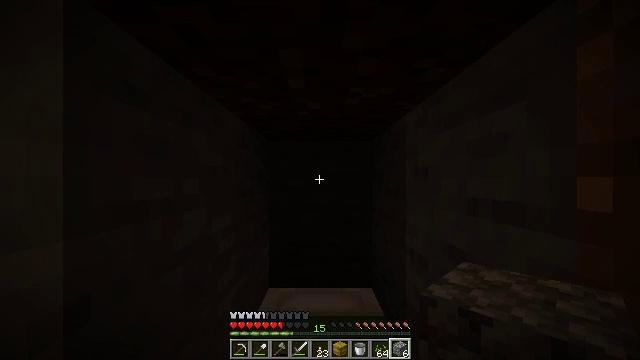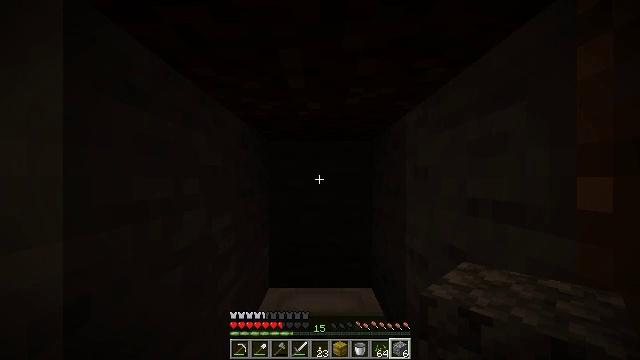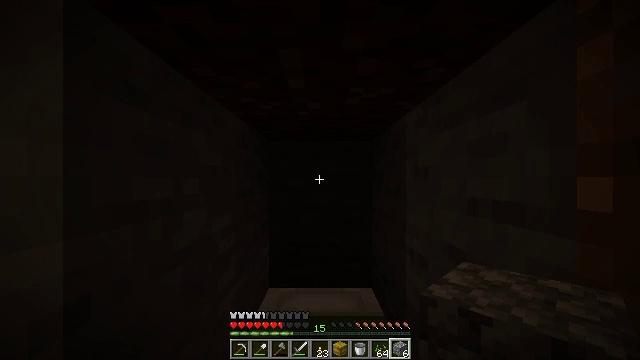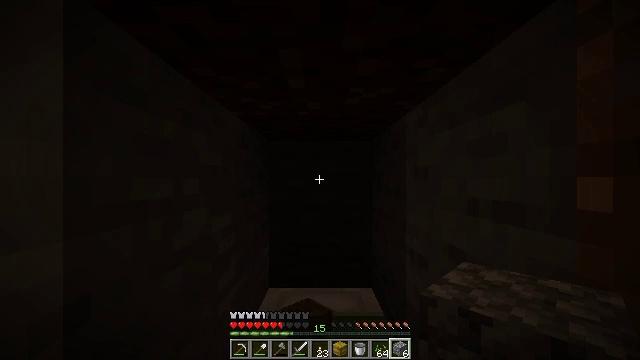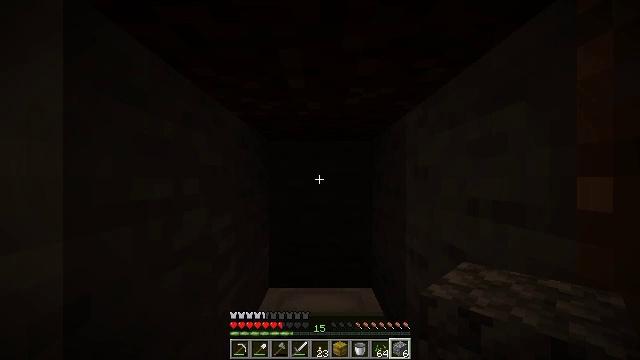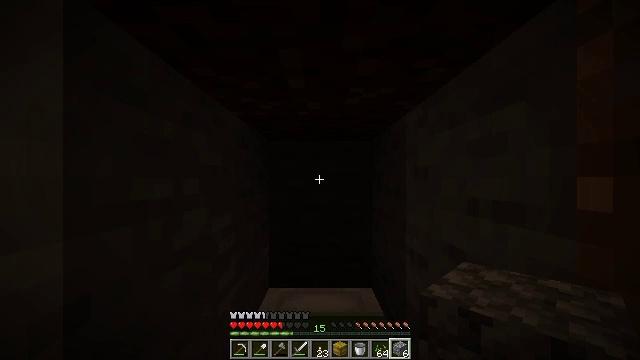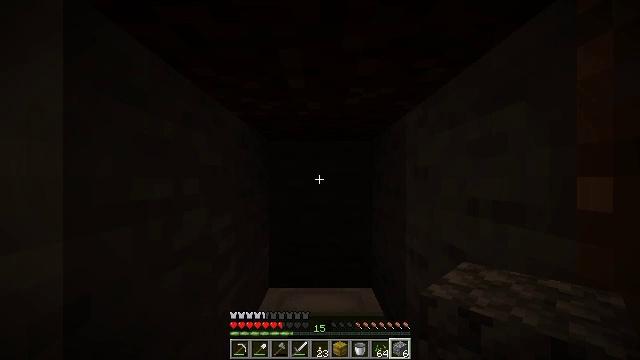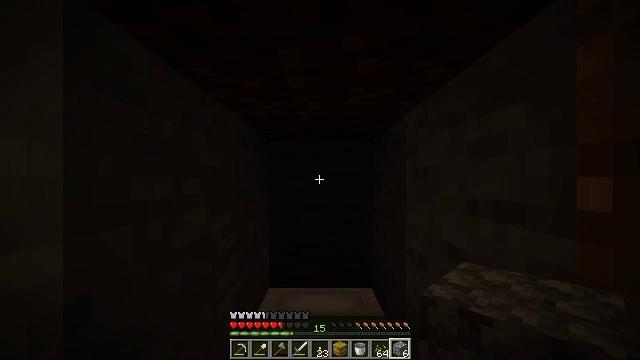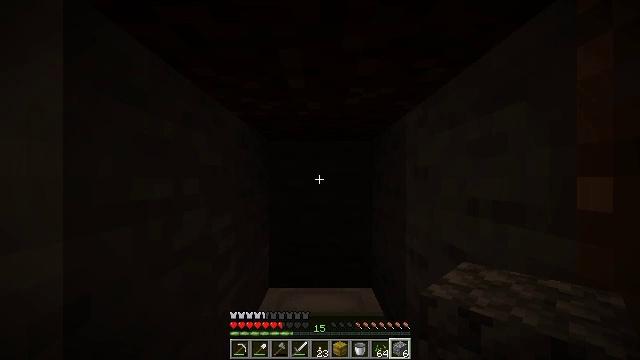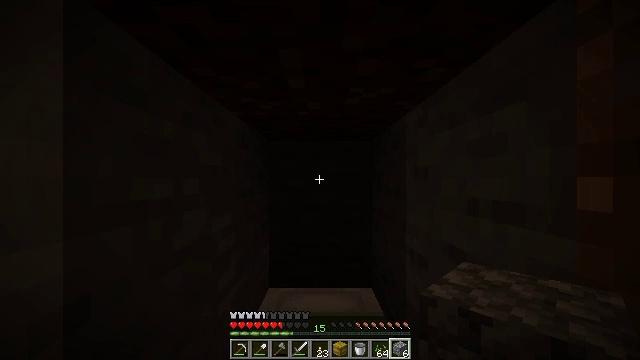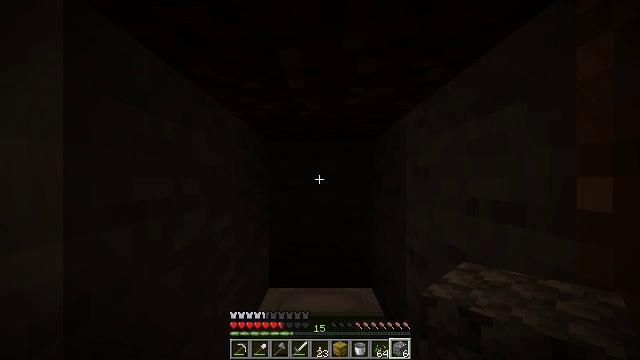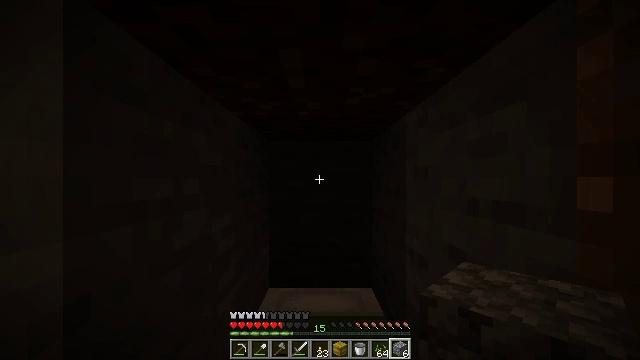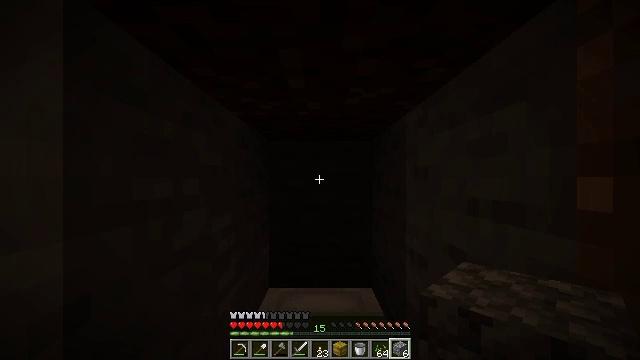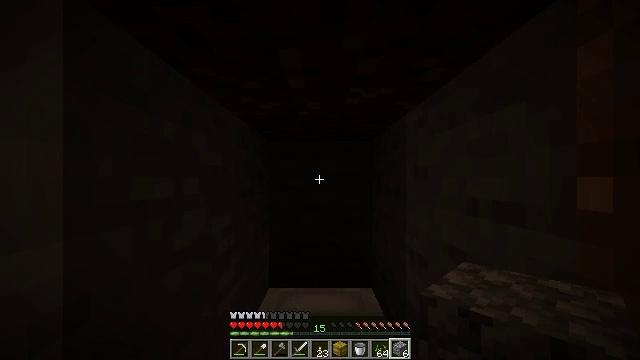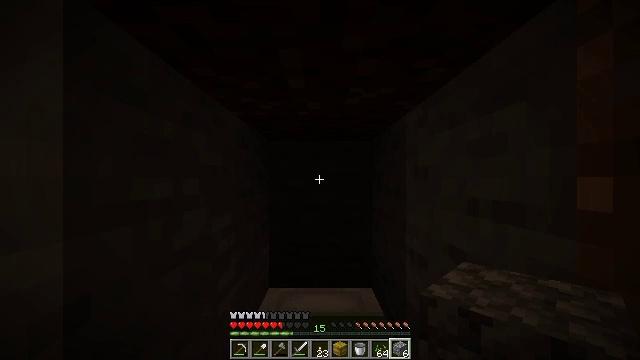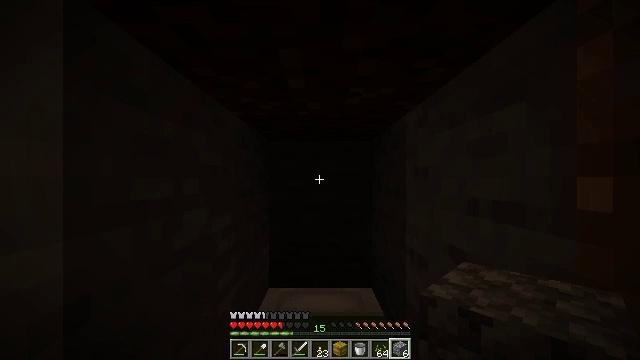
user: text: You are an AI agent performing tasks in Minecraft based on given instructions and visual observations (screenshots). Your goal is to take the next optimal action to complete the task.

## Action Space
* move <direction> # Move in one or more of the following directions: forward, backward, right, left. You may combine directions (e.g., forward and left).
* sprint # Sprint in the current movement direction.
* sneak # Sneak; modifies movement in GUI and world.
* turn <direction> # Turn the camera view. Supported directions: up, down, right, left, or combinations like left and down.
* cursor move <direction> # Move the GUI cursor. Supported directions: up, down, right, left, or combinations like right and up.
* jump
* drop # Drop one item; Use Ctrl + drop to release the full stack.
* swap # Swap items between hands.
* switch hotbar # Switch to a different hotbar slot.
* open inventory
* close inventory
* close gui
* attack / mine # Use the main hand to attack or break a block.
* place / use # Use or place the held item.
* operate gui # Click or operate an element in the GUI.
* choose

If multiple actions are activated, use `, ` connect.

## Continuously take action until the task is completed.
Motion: motion action
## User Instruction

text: Attack the lime bed to recycle it.
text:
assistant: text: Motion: no_op
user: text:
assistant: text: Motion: no_op
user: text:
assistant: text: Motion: no_op
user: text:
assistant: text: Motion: no_op
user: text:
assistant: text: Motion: no_op
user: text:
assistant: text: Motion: no_op
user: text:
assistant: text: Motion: no_op
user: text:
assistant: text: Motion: no_op
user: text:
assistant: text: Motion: no_op
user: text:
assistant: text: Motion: no_op
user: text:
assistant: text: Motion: no_op
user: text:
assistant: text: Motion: no_op
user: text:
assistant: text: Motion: no_op
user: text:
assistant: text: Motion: no_op
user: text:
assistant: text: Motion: no_op
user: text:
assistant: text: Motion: no_op
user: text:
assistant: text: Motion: no_op
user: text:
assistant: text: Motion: no_op
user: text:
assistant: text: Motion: no_op
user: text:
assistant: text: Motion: no_op
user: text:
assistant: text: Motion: no_op
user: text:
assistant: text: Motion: no_op
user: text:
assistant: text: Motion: no_op
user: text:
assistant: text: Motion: no_op
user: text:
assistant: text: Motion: no_op
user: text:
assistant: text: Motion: no_op
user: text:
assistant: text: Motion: no_op
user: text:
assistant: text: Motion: no_op
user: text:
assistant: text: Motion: no_op
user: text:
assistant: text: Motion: no_op